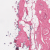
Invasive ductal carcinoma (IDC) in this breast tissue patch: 0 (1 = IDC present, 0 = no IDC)